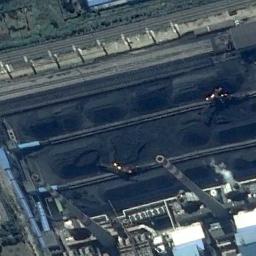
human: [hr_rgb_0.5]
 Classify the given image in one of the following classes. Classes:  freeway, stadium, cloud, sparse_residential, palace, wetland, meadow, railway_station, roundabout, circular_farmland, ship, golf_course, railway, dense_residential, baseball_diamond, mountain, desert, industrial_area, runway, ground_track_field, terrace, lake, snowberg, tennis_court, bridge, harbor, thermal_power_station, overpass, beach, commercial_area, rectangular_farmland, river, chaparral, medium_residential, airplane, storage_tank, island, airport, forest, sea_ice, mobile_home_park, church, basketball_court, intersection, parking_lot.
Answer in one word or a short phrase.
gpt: thermal_power_station